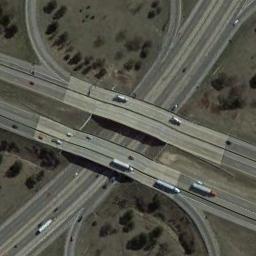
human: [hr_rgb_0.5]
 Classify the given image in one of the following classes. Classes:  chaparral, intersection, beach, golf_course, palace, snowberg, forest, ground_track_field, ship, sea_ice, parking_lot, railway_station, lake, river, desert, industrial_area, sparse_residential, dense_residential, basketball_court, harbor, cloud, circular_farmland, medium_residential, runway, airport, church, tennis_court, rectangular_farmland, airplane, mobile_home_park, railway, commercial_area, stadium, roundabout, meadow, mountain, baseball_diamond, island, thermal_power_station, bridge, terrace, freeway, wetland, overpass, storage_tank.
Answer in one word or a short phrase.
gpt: overpass